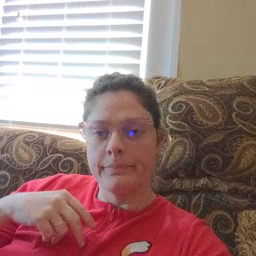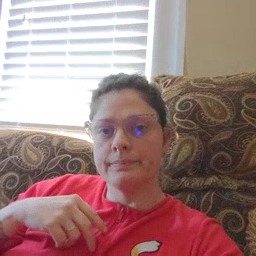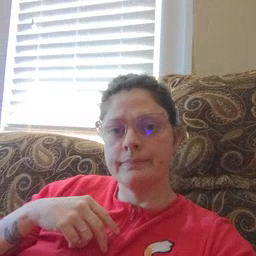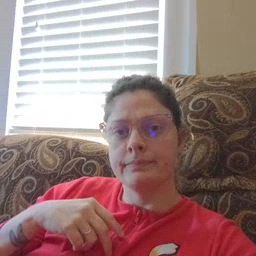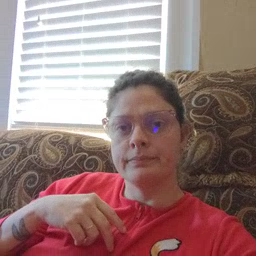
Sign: jump